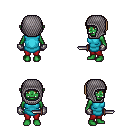
a pixel art fantasy rpg character, female body template, orc, green skin, teal tunic, red pants, white blonde pageboy hairstyle, chain hood, metal gloves, dagger, four views (front, back, left, right), 2x2 character sprite sheet, small pixel art, hard edges, no anti-aliasing